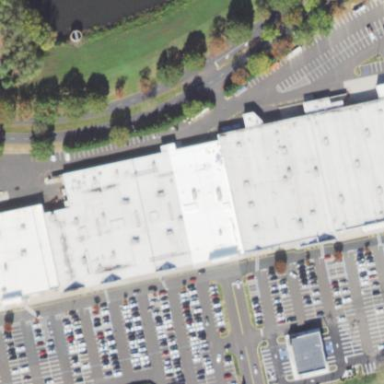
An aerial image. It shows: Retail area.